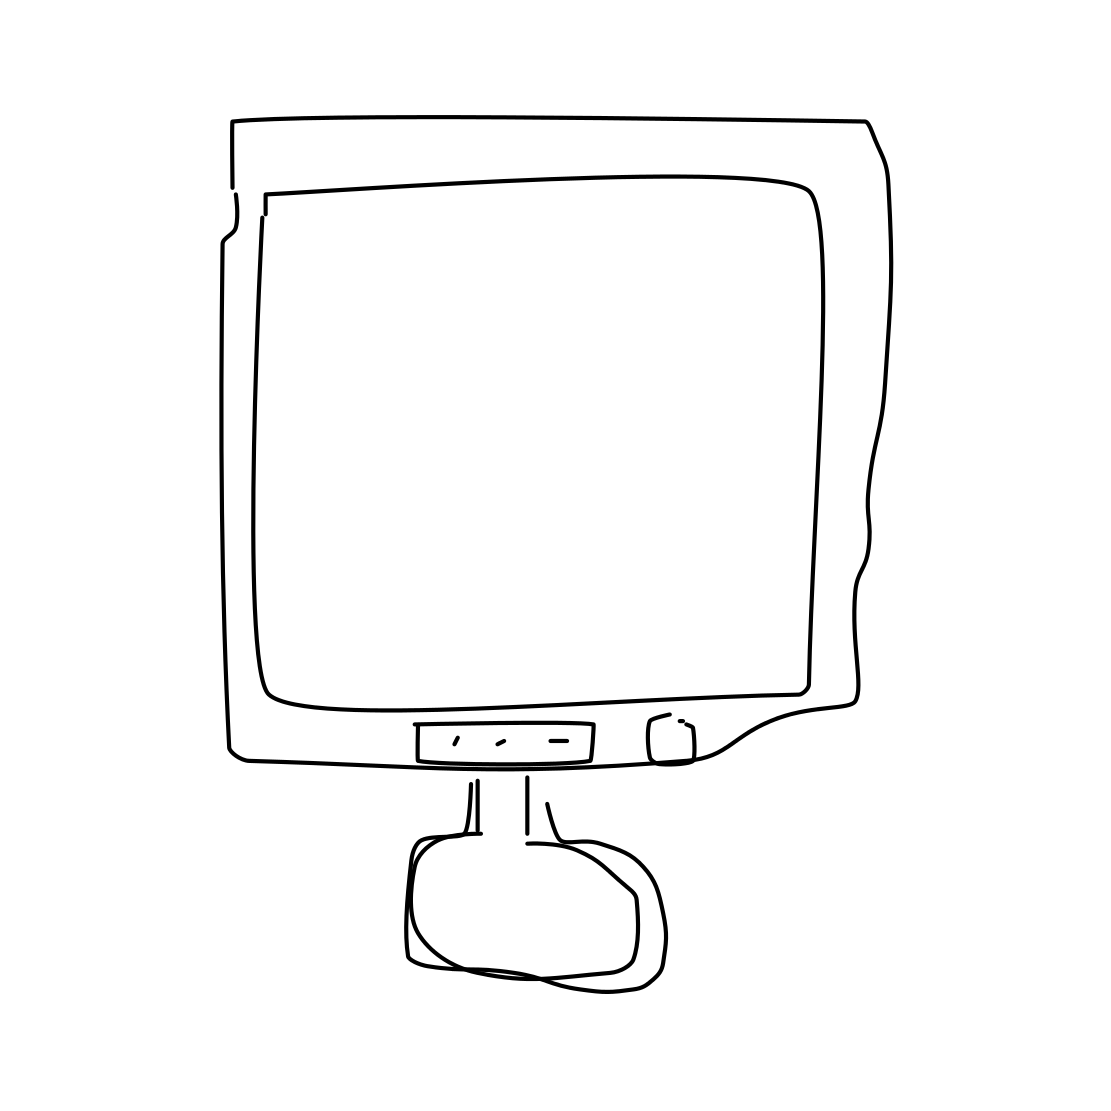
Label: computer monitor